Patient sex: M
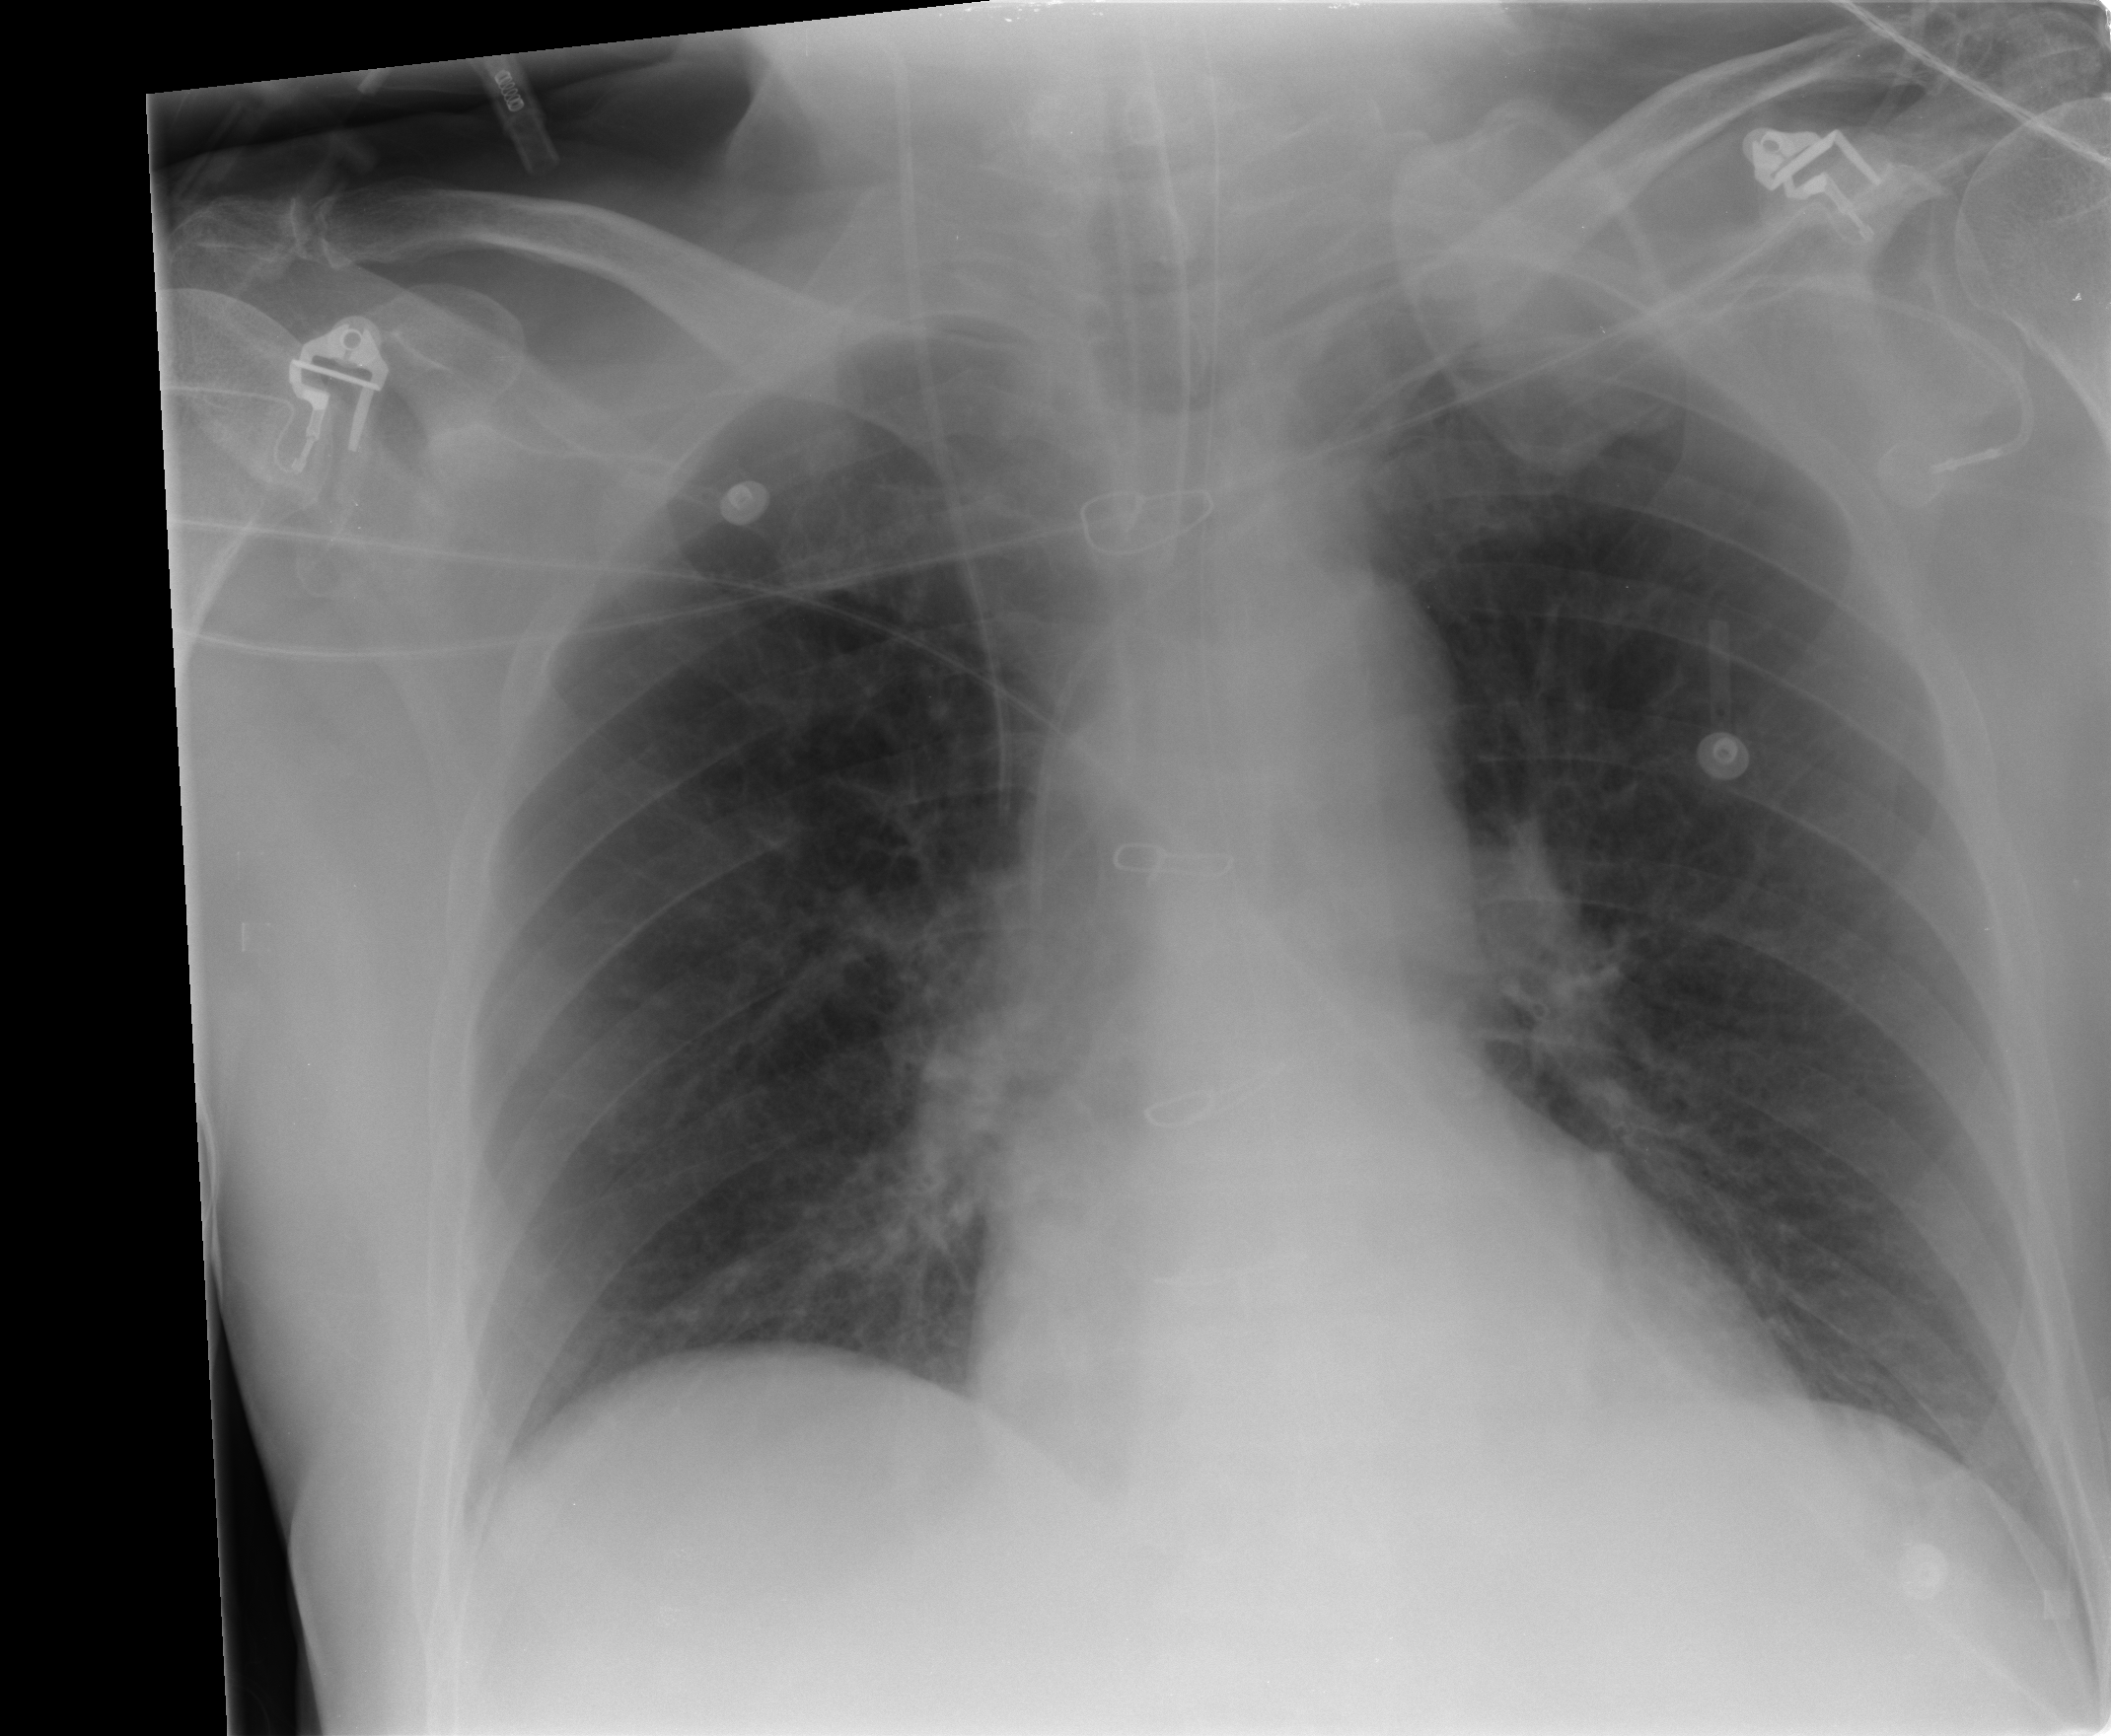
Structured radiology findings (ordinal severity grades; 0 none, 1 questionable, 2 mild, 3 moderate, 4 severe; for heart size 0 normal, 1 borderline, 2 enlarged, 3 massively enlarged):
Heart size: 0
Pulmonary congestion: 0
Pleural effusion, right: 0
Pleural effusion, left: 0
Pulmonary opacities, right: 0
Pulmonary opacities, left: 0
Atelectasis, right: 1
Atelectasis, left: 0